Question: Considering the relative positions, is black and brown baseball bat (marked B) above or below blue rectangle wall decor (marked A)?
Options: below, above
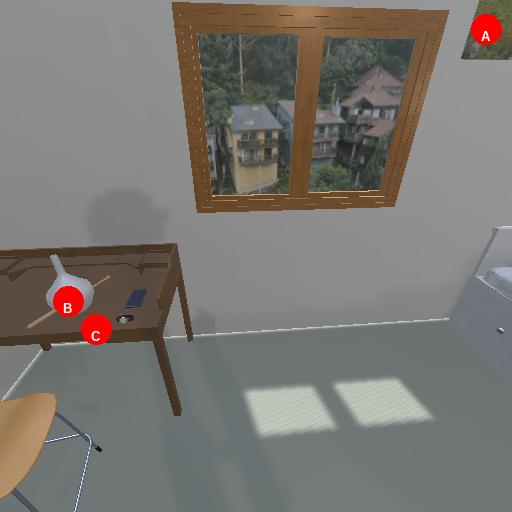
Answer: below